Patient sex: F
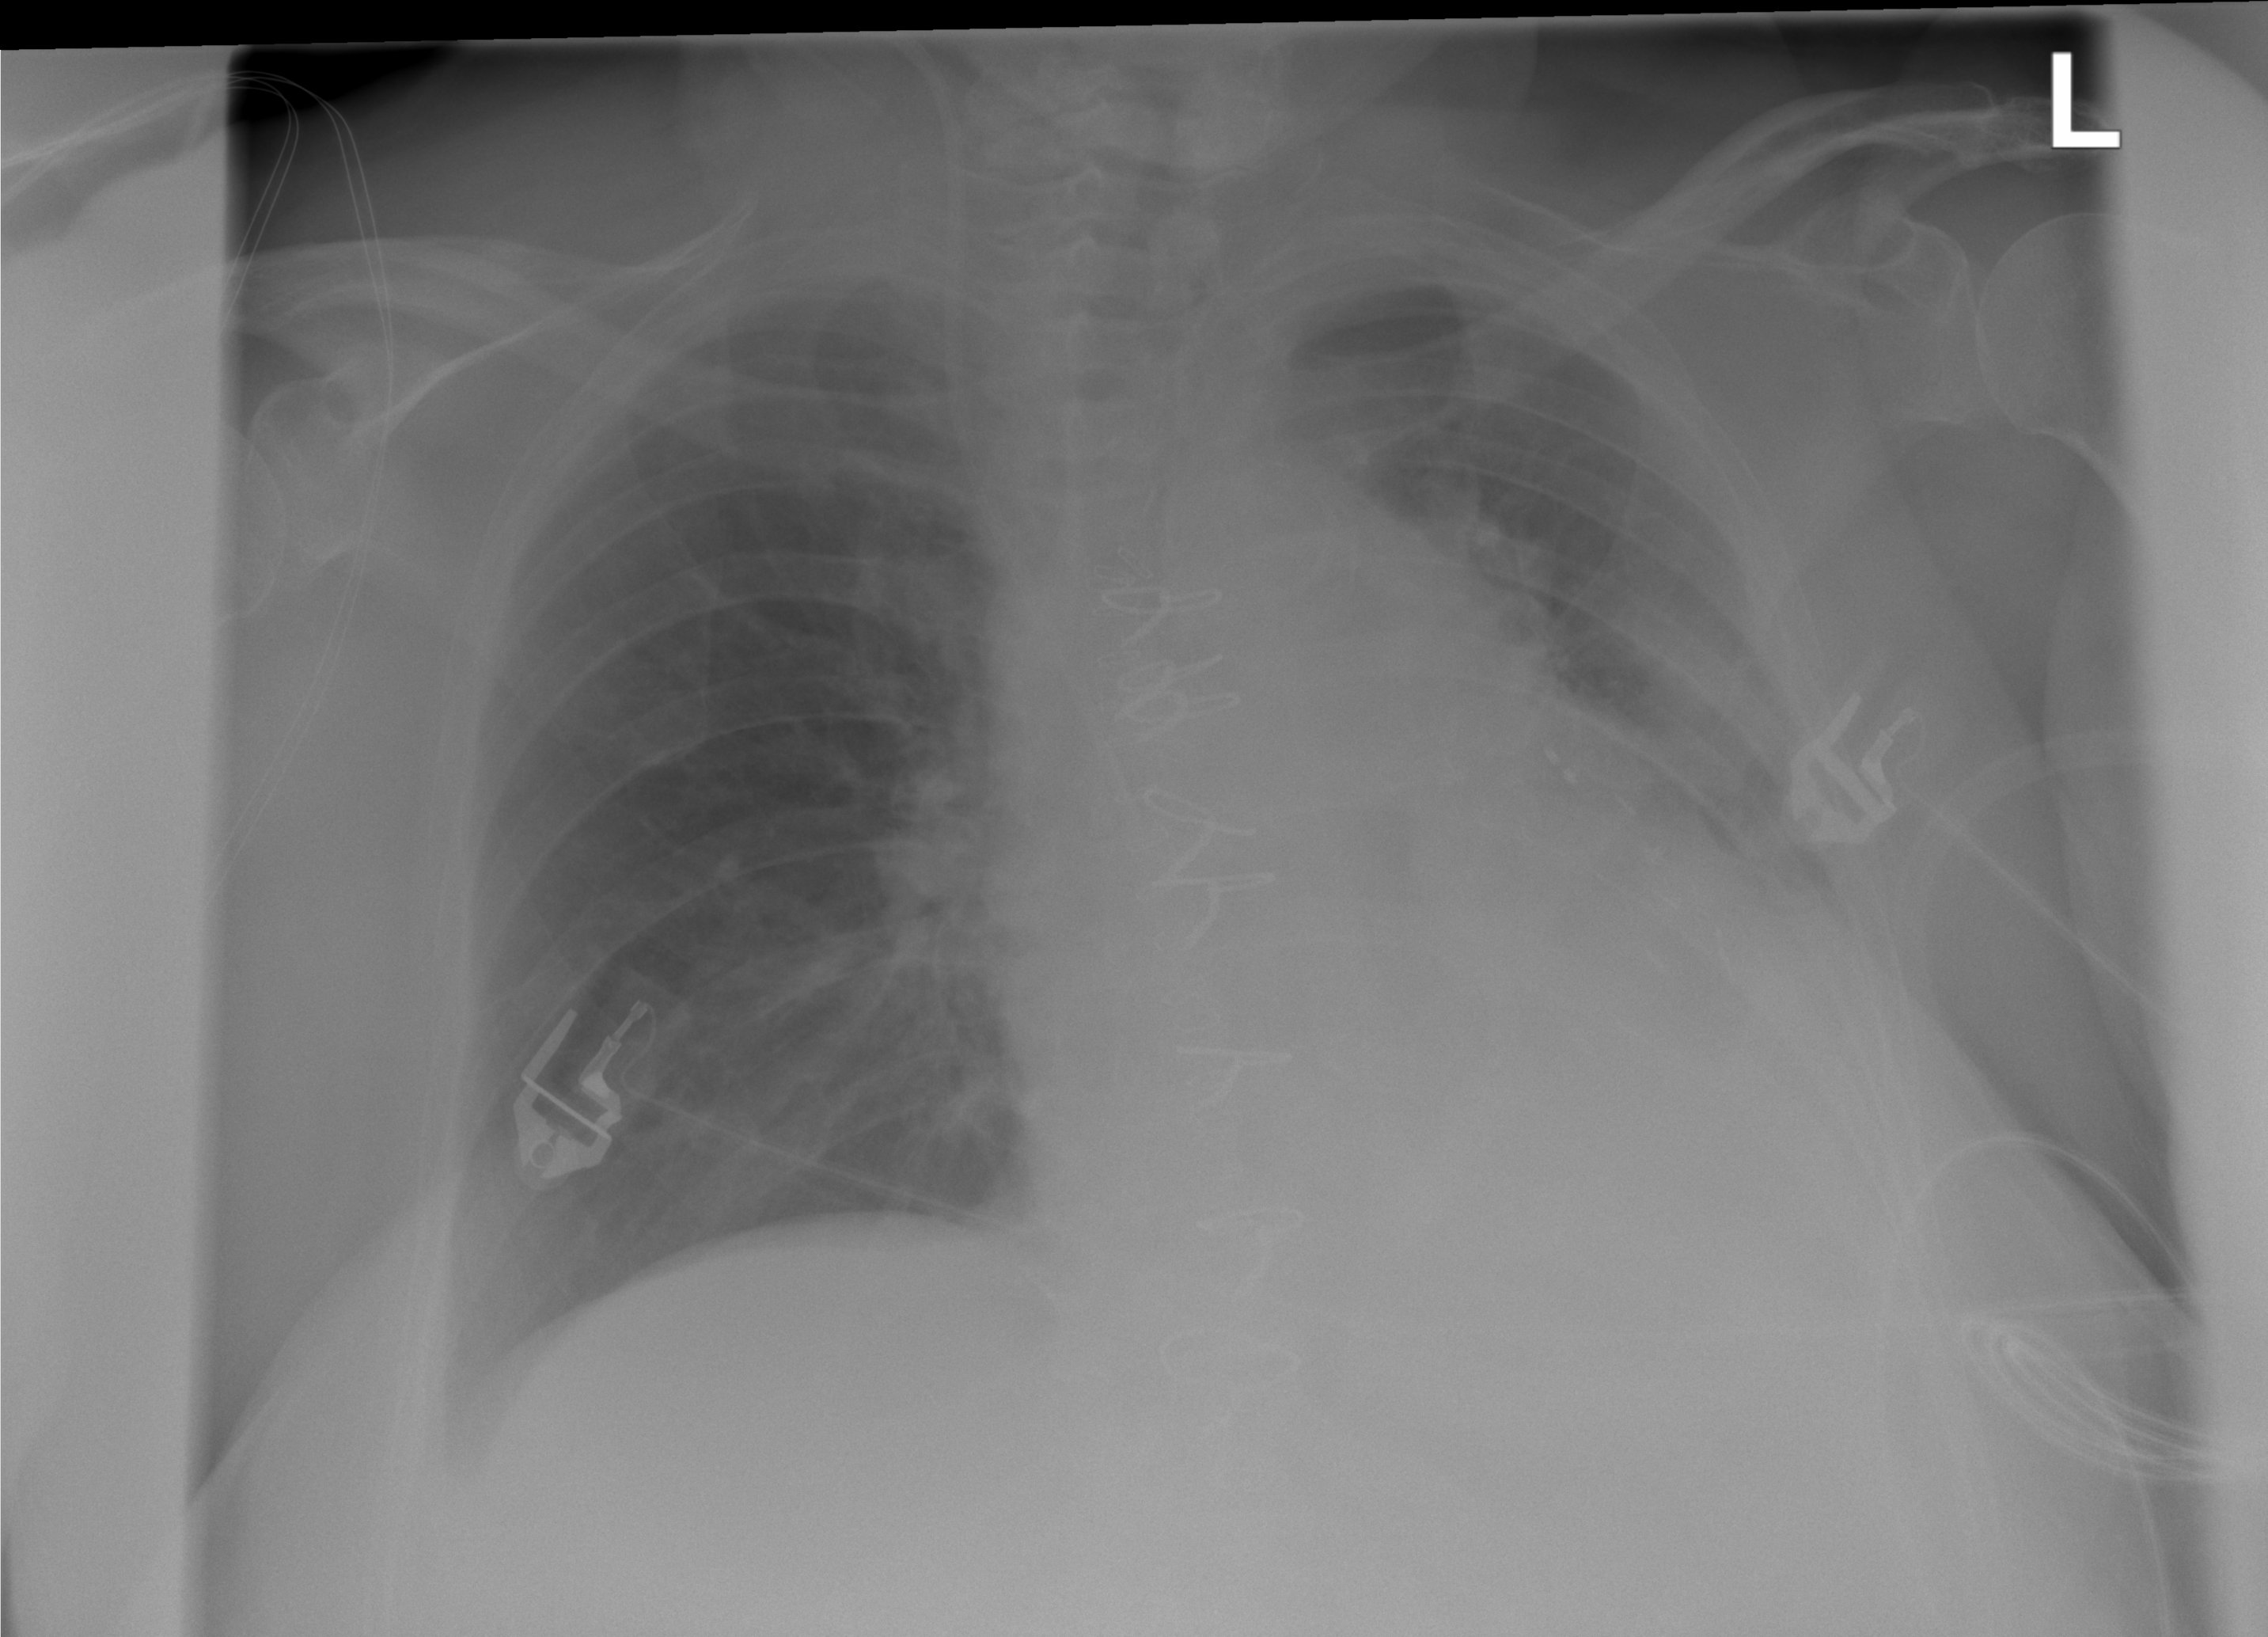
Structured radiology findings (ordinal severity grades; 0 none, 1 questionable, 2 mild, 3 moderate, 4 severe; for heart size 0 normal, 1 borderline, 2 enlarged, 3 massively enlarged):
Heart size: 2
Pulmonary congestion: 2
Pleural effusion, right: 1
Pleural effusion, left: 2
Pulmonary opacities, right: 0
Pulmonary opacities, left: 0
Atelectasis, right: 1
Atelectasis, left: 1